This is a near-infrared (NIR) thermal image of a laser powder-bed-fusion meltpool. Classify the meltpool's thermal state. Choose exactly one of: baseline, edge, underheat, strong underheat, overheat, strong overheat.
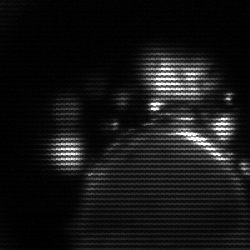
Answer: baseline